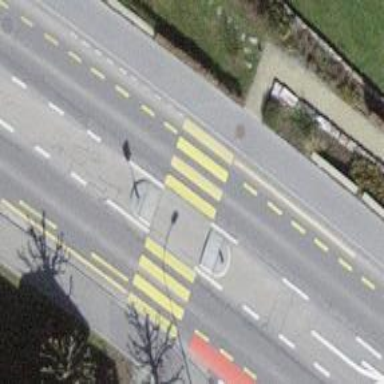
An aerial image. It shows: Pedestrian crossing with zebra markings on the footway.